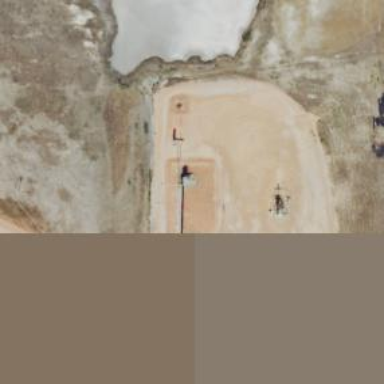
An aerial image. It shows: Storage tank with man-made structure.